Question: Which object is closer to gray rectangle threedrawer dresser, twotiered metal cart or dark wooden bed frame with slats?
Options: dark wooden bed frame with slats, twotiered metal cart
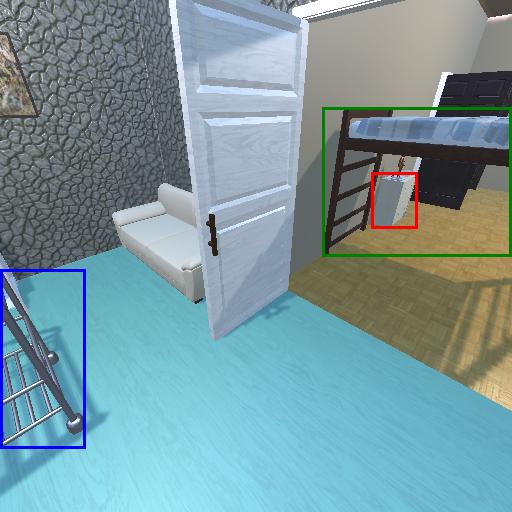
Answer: dark wooden bed frame with slats